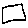
Label: square